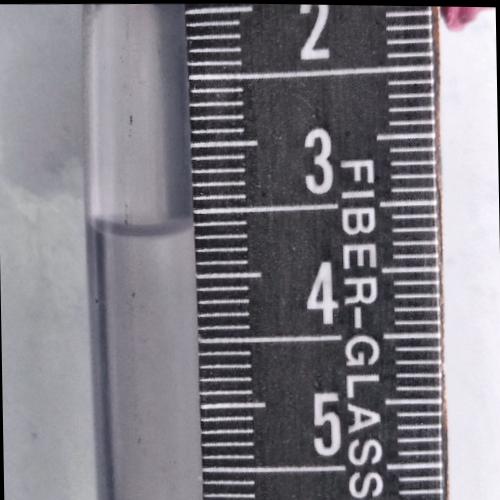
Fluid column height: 3.6 cm